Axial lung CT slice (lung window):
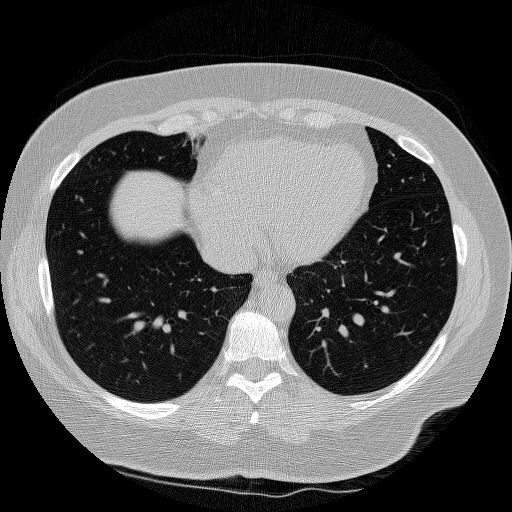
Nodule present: no